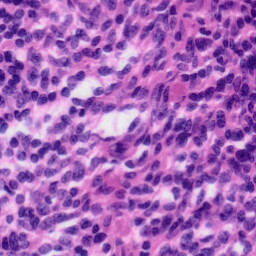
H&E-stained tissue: Tonsil